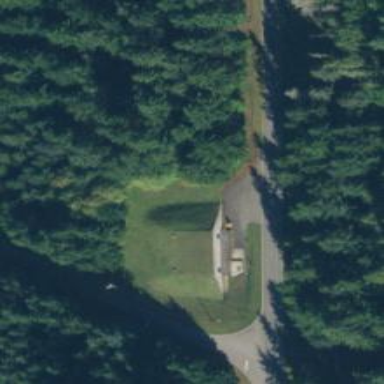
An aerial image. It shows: Military bunker.